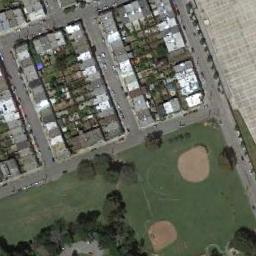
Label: baseball_diamond